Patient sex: M
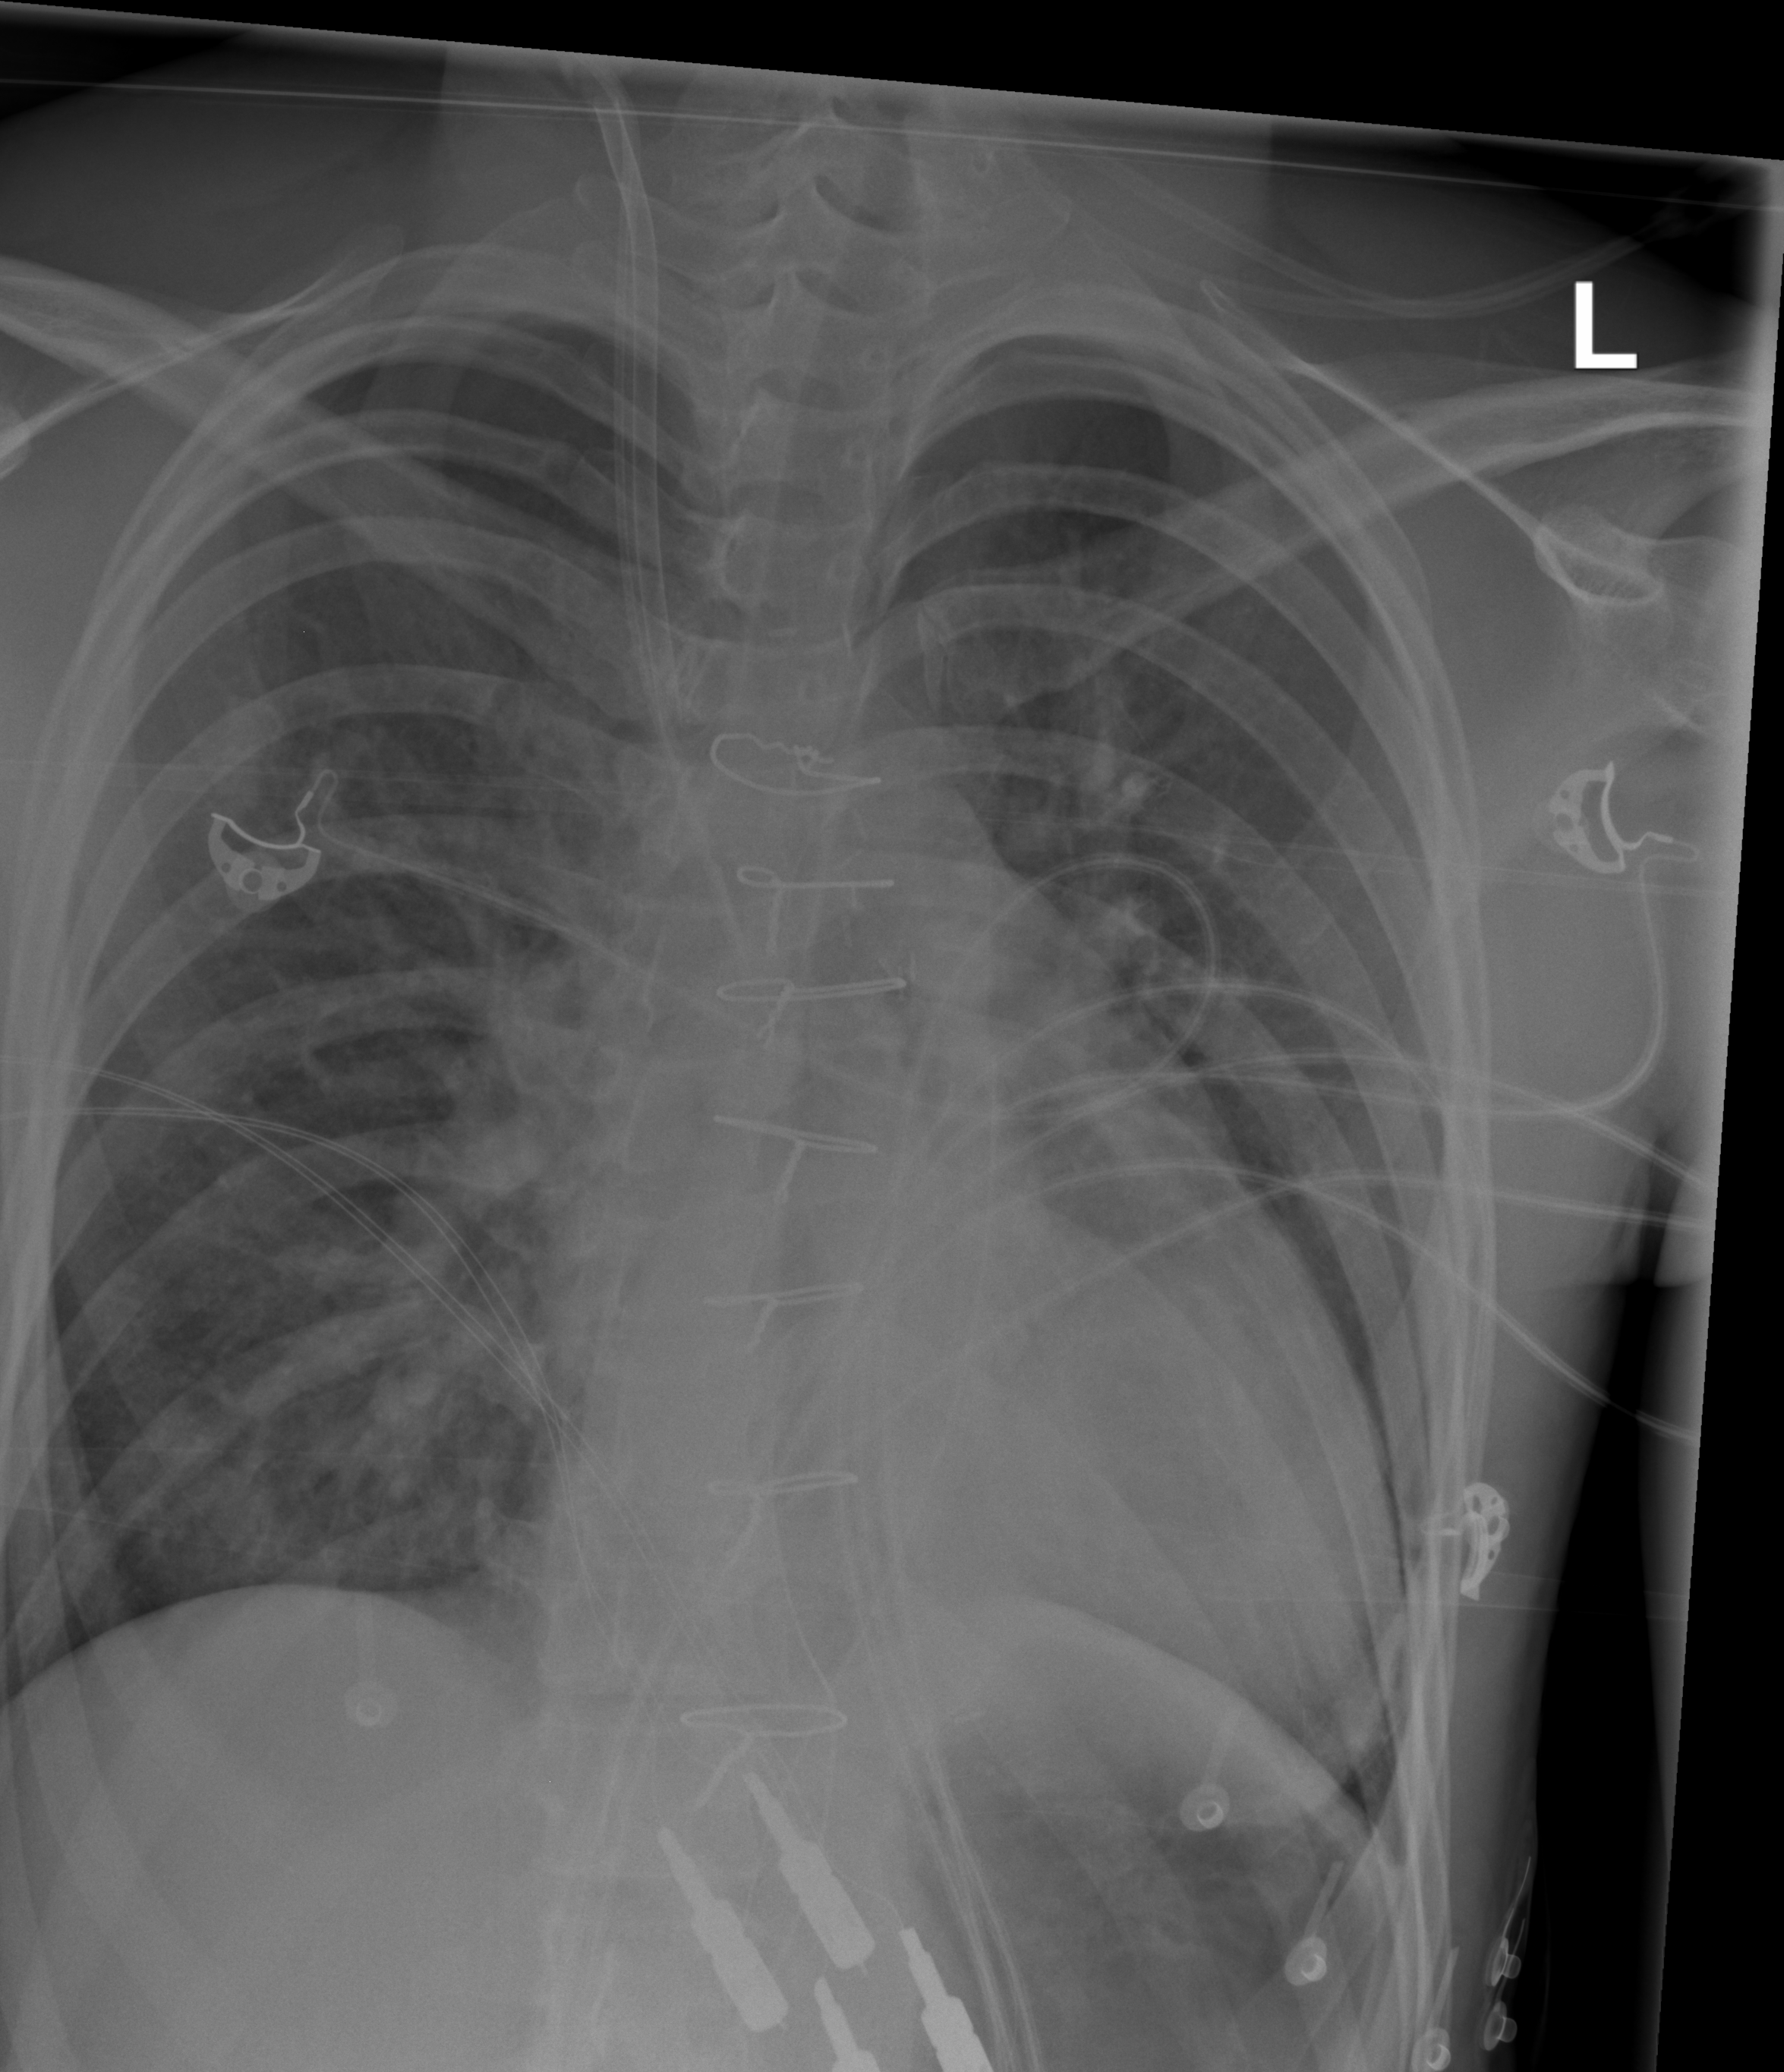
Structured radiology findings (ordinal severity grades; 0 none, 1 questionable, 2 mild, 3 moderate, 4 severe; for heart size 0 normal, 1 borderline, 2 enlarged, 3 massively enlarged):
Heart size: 2
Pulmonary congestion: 2
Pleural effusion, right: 0
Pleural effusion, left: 0
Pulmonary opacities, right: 0
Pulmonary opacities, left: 0
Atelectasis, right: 0
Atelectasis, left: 0